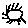
Label: sun